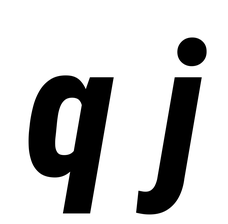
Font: Roboto-Italic_Condensed_ExtraBold_Italic